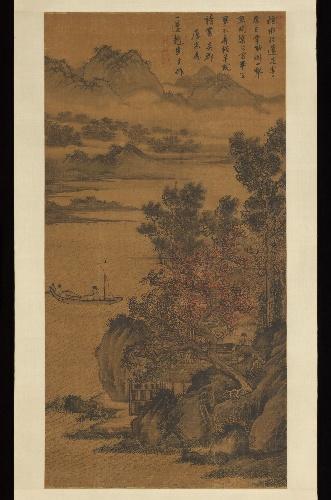
Artist: Tang Yin
Artist bio: Chinese, 1470–1524
Date: late 15th–early 16th century
Object type: Hanging scroll
Classification: Paintings
Medium: Hanging scroll; ink and color on silk
Culture: China
Period: Ming dynasty (1368–1644)
Dimensions: Image: 28 x 55 in. (71.1 x 139.7 cm)
Department: Asian Art
Credit line: Purchase, Bequest of Dorothy Graham Bennett, 1967
Accession year: 1967
Repository: Metropolitan Museum of Art, New York, NY
Tags: Landscapes|Trees|Boats